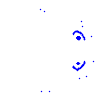
Particle: pion